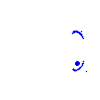
Particle: pion